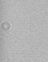
Label: camera_spot